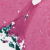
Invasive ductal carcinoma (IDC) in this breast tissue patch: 0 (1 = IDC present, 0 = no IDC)